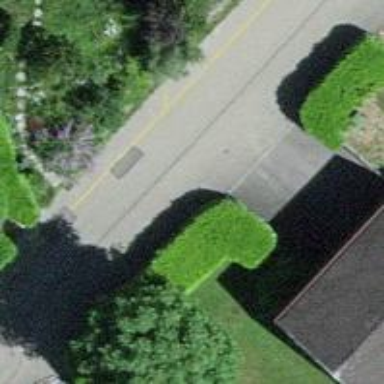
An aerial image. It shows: Hedge acting as barrier.